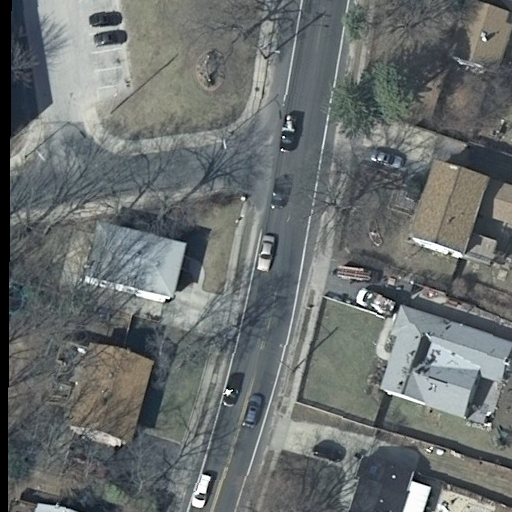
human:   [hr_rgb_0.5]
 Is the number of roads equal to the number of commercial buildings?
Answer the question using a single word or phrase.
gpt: no

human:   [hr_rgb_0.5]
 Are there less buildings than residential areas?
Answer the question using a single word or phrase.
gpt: no

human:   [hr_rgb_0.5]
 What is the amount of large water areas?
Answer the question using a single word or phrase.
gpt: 0

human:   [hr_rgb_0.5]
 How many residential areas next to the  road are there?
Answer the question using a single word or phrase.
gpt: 1

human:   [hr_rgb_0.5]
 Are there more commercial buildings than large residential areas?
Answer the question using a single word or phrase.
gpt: no

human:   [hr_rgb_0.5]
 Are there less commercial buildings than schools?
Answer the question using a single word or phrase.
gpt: yes

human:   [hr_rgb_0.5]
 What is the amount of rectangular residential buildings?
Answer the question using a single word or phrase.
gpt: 4

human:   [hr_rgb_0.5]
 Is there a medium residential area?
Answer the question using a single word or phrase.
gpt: no

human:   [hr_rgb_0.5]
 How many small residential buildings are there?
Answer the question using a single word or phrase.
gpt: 4

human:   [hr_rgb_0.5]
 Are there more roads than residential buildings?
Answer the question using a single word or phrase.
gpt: no

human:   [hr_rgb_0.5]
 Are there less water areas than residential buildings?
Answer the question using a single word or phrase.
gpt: yes

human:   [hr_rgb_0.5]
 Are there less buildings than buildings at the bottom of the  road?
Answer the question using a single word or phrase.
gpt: no

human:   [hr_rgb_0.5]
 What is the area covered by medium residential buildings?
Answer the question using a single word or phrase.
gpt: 753m2

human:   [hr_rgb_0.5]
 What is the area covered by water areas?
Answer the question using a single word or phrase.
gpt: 0m2

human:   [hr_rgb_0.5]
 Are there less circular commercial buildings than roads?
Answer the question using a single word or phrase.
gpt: yes

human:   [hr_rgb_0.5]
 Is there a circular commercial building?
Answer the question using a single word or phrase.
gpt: no

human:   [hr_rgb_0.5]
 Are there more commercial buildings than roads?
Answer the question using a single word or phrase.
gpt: no

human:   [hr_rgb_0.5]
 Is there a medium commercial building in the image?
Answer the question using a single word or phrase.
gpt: no

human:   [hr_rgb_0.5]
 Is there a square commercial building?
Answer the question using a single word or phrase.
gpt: no

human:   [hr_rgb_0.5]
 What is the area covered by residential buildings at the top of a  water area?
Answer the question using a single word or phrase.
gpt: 0m2

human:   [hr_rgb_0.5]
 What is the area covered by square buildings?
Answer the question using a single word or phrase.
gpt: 0m2

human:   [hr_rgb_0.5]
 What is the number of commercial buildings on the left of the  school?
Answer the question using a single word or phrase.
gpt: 0

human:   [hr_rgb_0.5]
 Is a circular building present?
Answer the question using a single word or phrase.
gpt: no

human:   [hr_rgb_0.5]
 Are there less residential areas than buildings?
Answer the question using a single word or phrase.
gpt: yes

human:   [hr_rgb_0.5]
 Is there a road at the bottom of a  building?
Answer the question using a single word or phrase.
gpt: yes

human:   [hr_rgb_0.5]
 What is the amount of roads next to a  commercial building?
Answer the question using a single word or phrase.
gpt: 0

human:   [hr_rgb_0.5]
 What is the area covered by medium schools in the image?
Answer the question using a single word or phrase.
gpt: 0m2

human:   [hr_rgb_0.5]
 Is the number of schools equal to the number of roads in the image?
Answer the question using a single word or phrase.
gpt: yes

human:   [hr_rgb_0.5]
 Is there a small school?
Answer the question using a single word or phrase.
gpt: no

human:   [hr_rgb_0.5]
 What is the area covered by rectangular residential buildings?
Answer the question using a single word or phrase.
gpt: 215m2

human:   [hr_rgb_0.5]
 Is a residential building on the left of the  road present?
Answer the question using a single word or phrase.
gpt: yes

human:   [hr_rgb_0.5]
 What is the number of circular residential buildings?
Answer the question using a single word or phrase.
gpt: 0

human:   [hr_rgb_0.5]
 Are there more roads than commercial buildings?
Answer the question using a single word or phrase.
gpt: yes

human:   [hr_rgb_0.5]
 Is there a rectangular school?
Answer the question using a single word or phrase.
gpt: yes

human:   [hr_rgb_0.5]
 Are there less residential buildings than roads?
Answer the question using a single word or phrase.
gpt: no

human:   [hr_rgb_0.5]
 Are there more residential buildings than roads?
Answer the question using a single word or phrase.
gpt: yes